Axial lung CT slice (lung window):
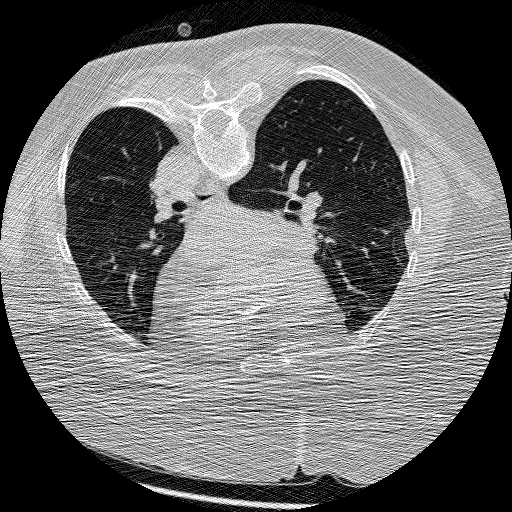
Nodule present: no